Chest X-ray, AP view. Patient: 62 years old, sex M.
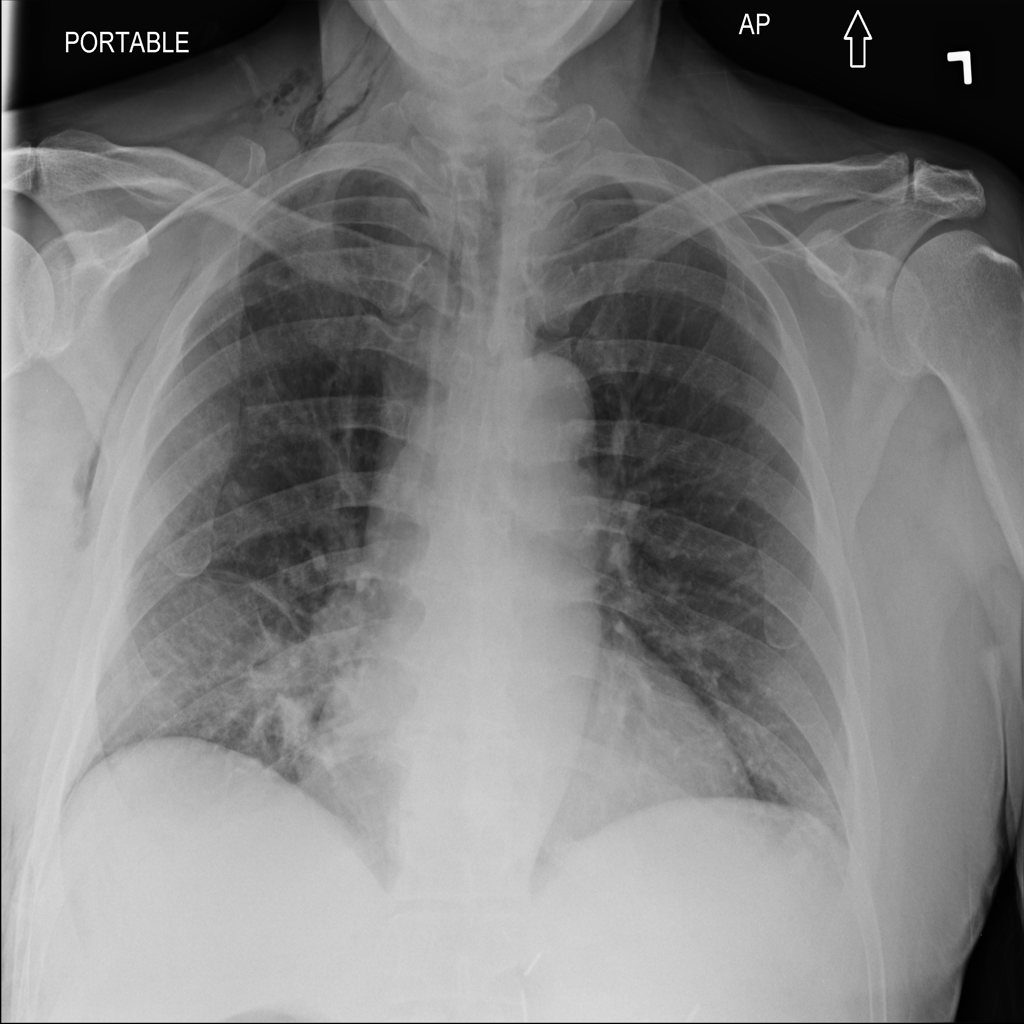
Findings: Emphysema, Pneumothorax